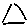
Label: triangle